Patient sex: F
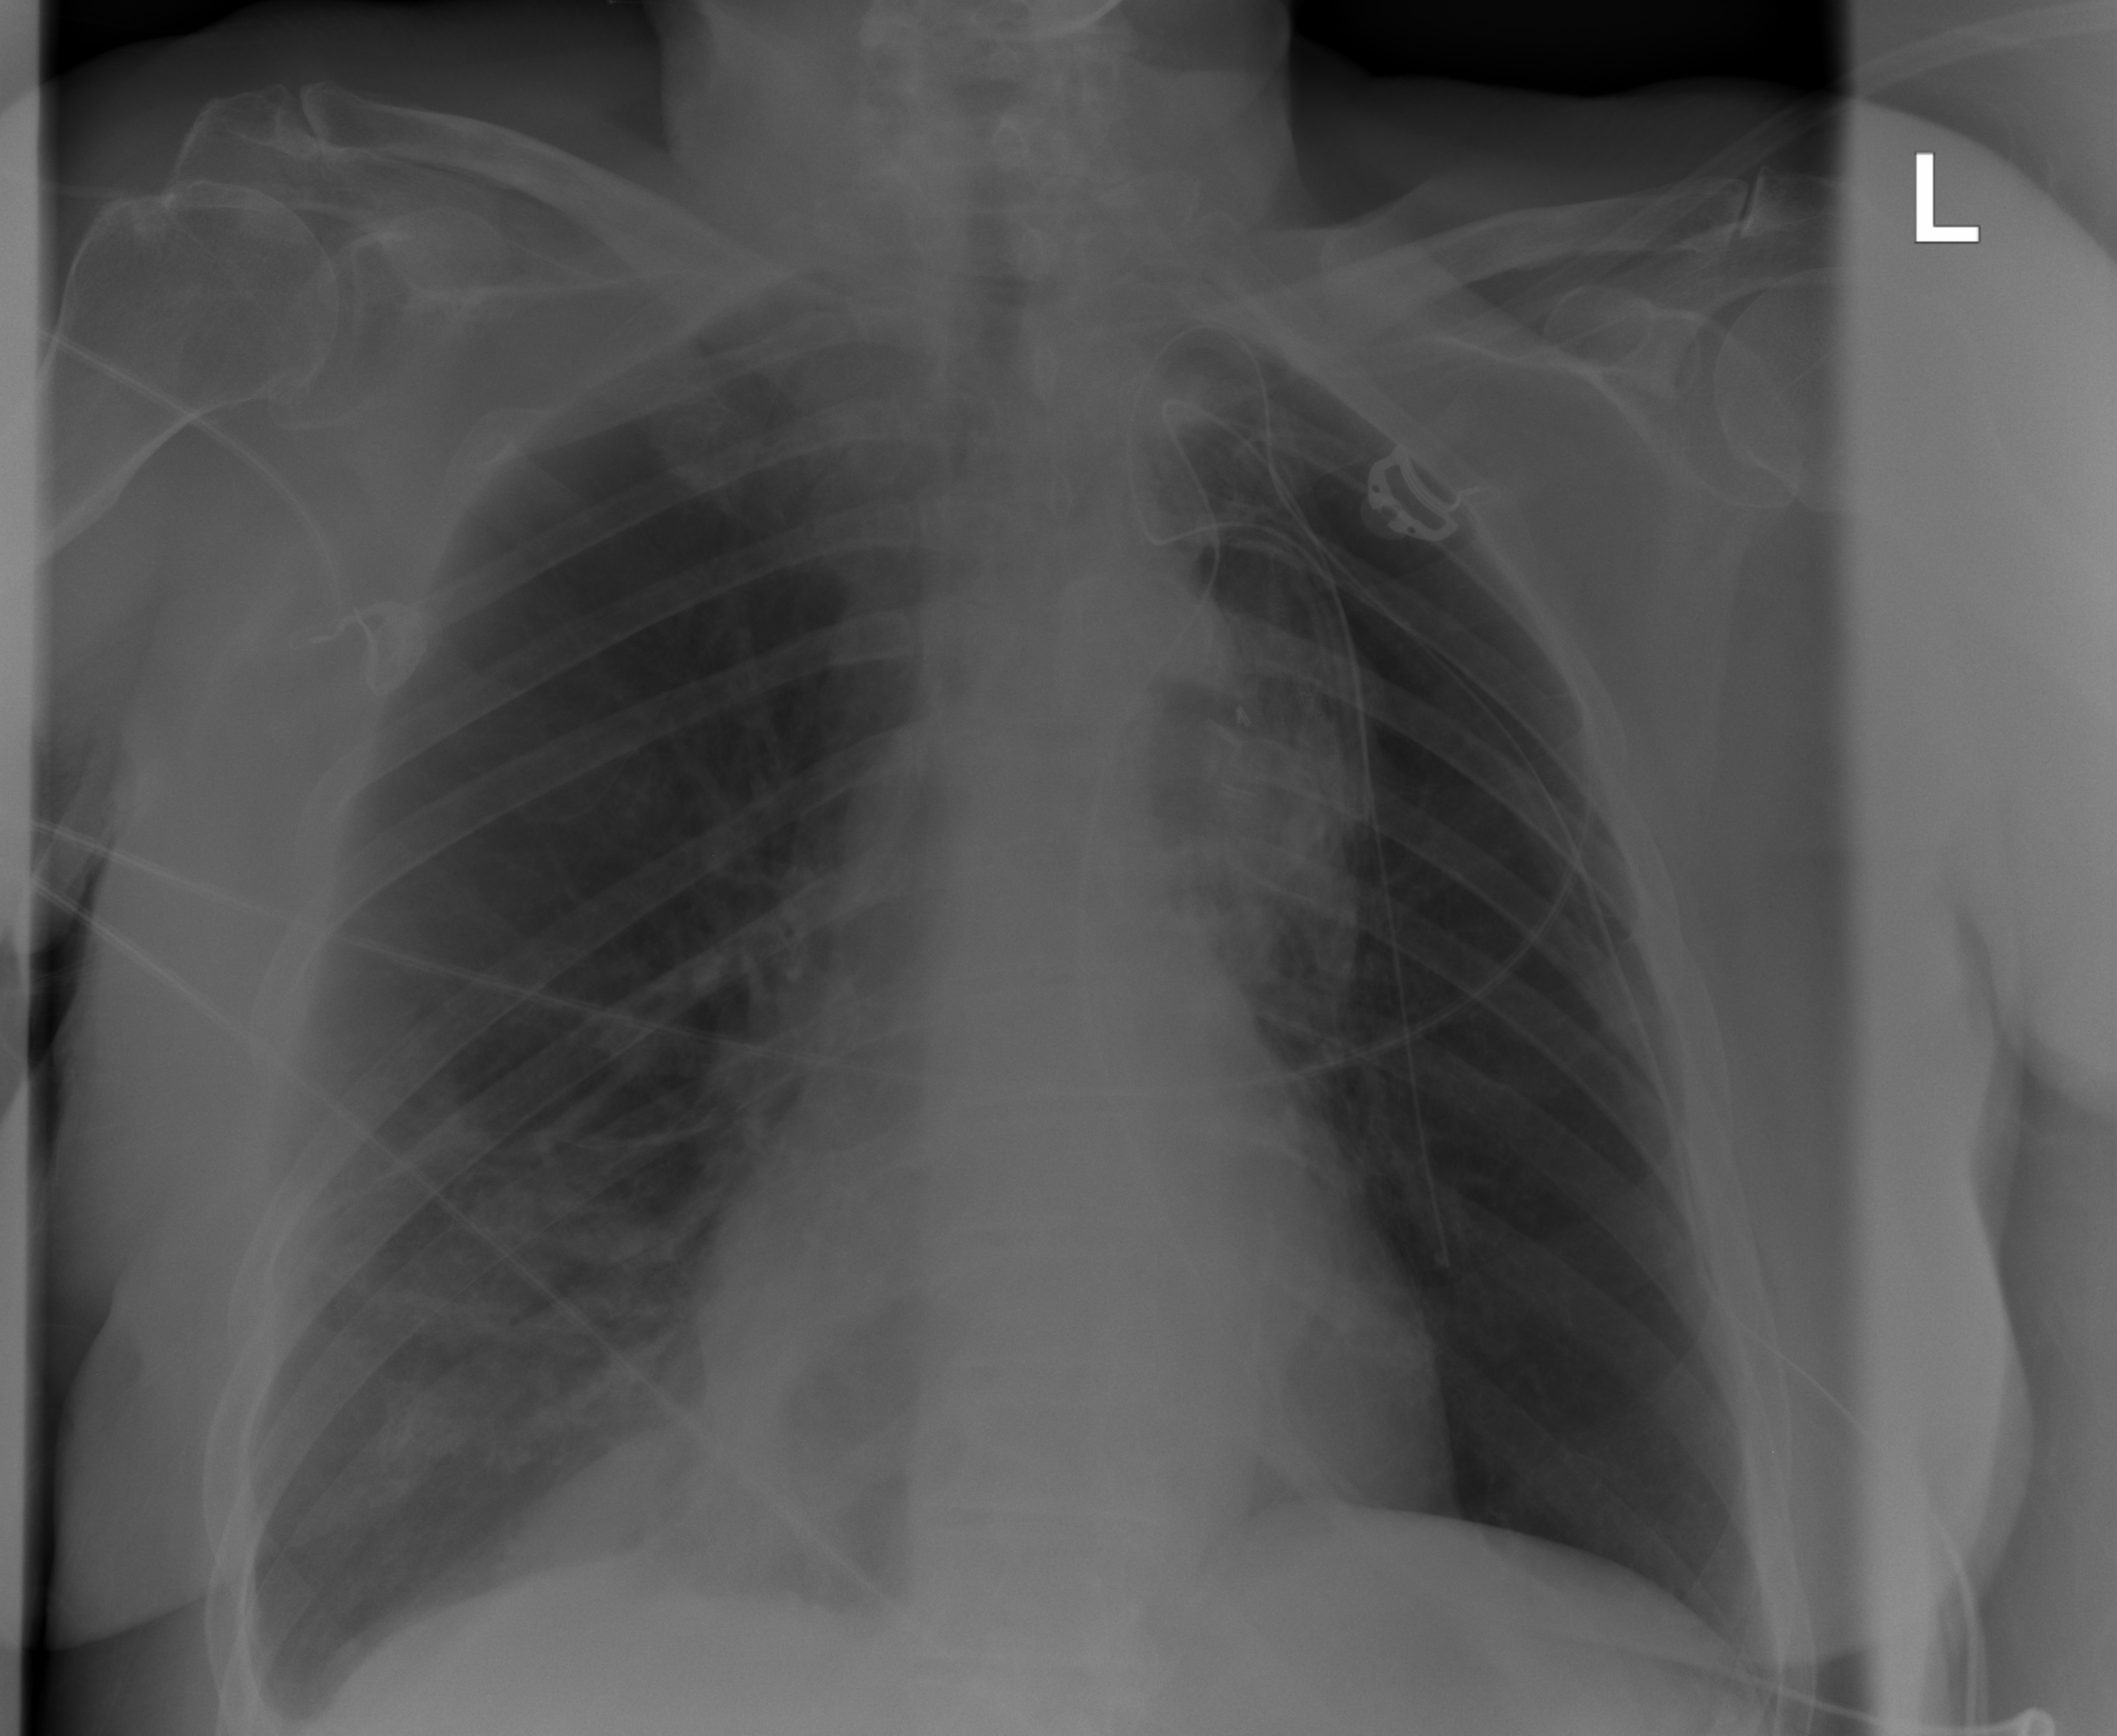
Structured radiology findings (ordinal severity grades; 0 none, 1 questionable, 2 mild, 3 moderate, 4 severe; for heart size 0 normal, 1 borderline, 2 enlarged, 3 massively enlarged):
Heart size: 0
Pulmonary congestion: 0
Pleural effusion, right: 2
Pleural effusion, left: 0
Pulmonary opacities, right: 0
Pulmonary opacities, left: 0
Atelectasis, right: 2
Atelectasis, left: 0